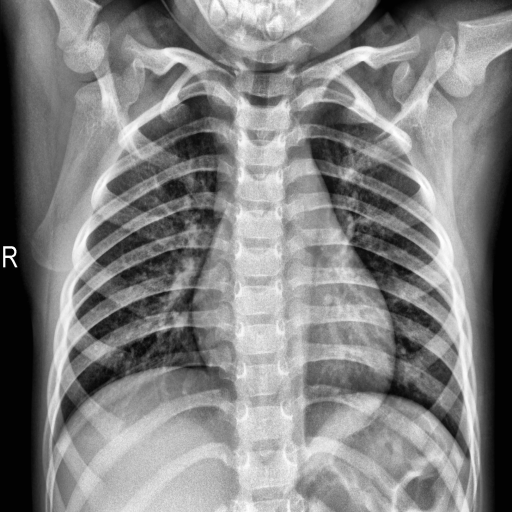
Finding: NORMAL